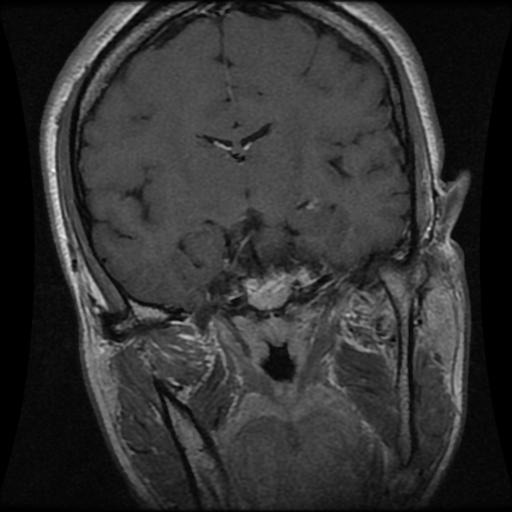
Label: pituitary